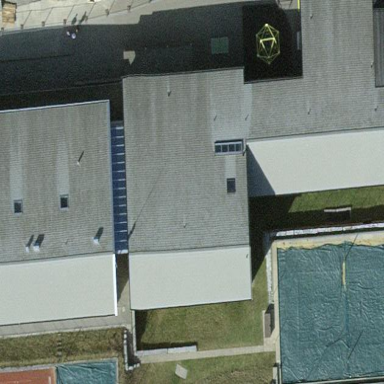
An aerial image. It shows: School building.